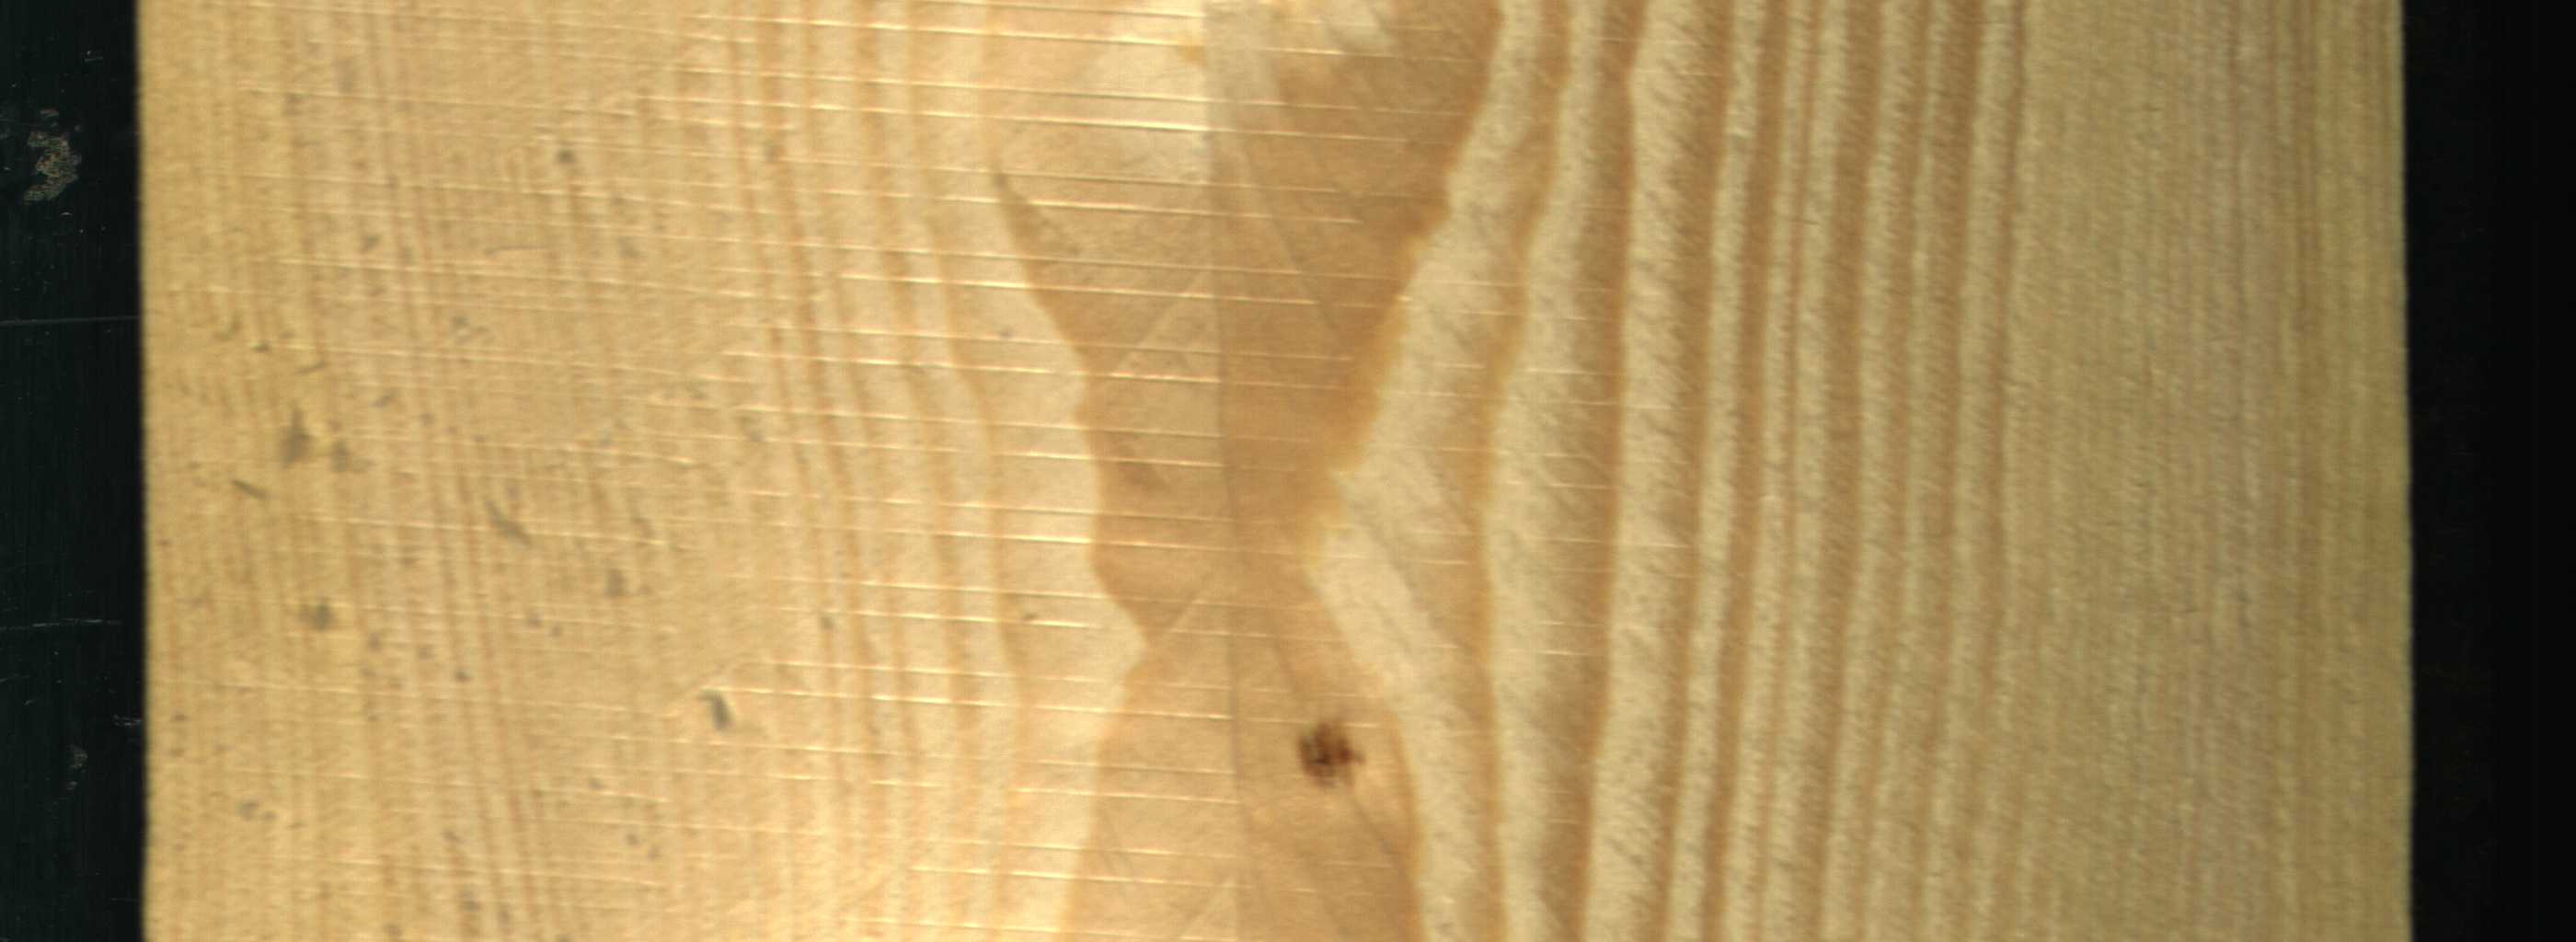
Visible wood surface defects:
resin